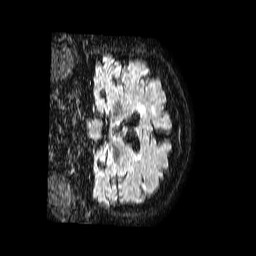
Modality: FLAIR
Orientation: coronal
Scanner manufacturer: philips
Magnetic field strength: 1.5 T
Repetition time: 4.8 s
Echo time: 0.3 s